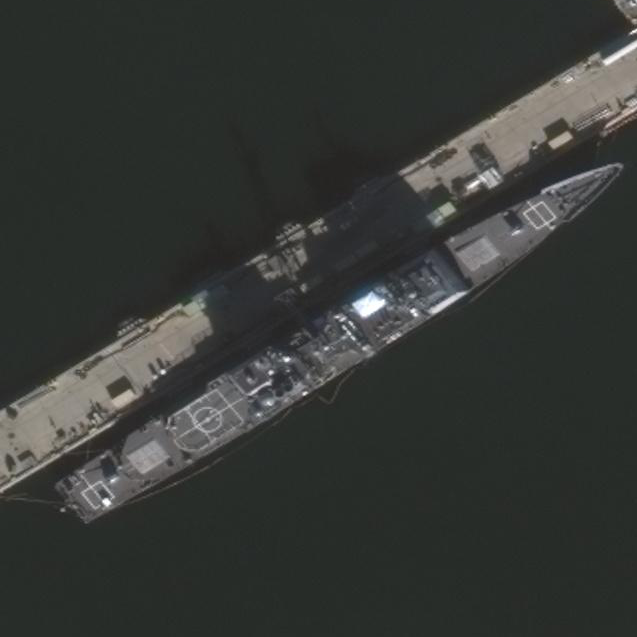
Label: Ticonderoga-class_cruiser